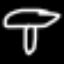
Label: mushroom